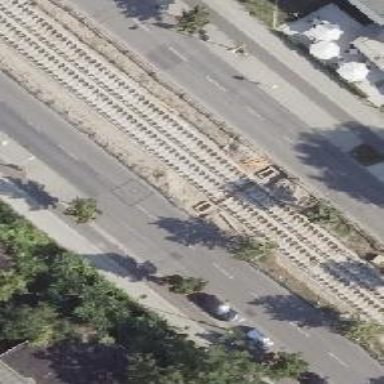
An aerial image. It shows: Uncontrolled tram crossing.